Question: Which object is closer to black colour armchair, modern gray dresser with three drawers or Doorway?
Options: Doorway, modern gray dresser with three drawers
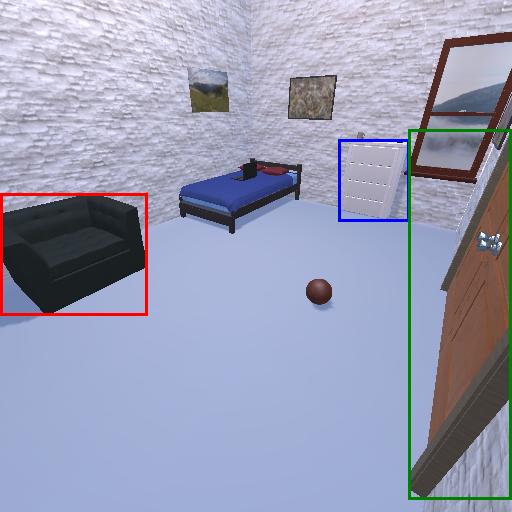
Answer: Doorway